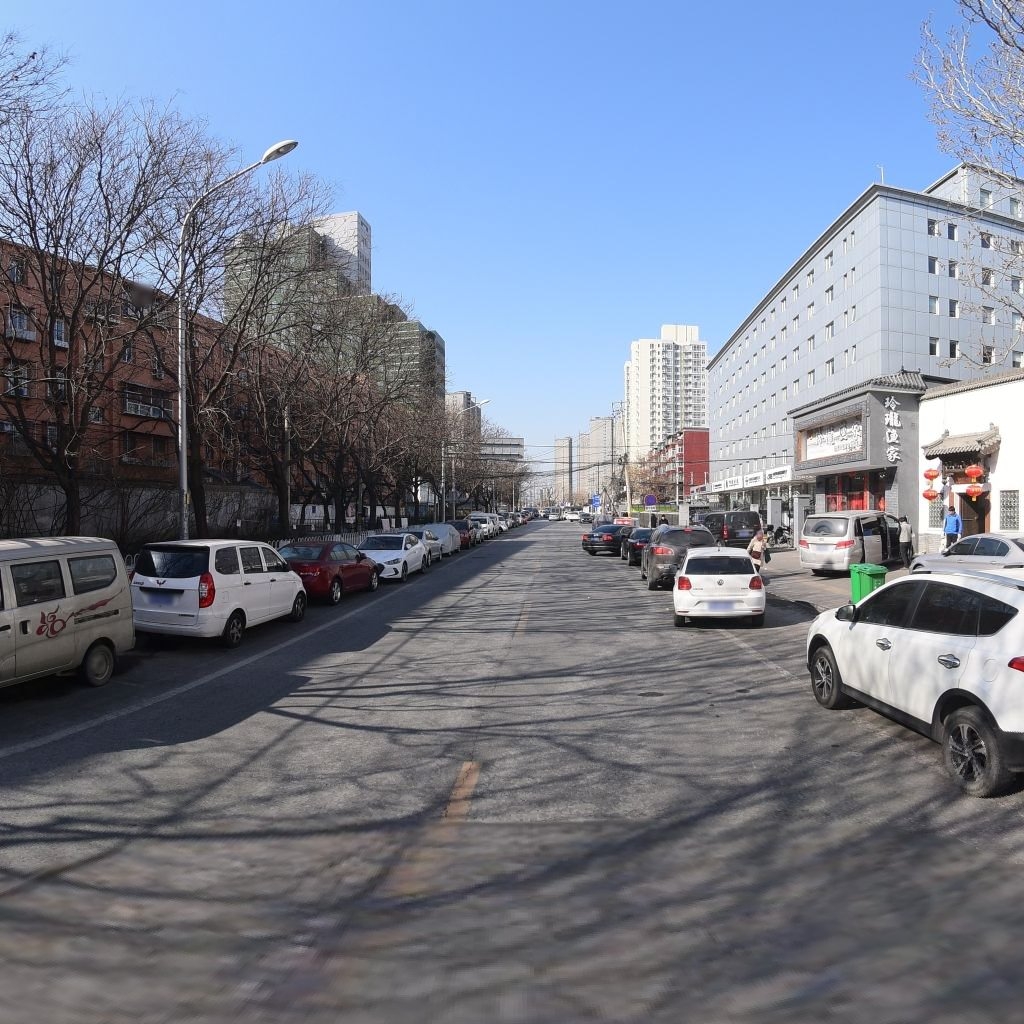
Region: Xicheng
Road damage annotations: longitudinal crack